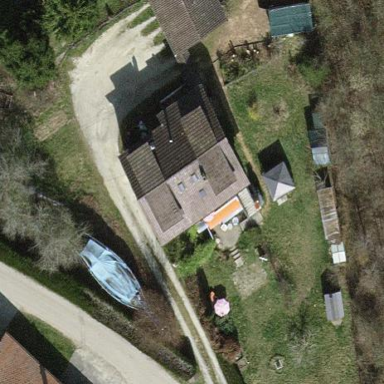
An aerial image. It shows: Simple and straightforward house.